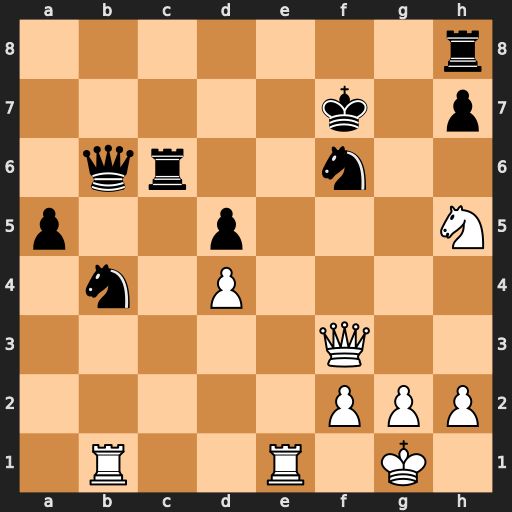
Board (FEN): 7r/5k1p/1qr2n2/p2p3N/1n1P4/5Q2/5PPP/1R2R1K1
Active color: w
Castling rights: -
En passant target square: -
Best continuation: Nxf6 Rxf6 Qh5+